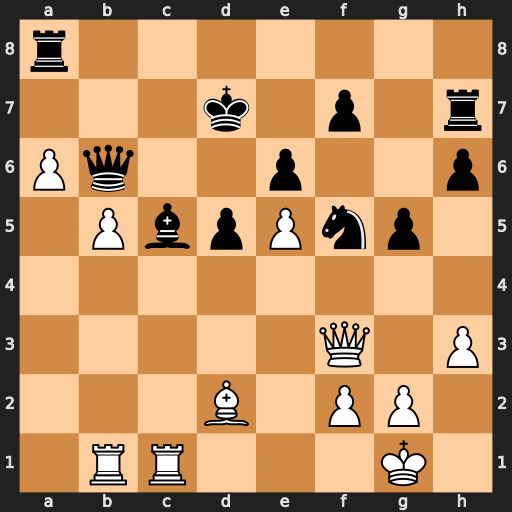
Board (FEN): r7/3k1p1r/Pq2p2p/1PbpPnp1/8/5Q1P/3B1PP1/1RR3K1
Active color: w
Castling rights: -
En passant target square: -
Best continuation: Ba5 Qxa5 Rxc5